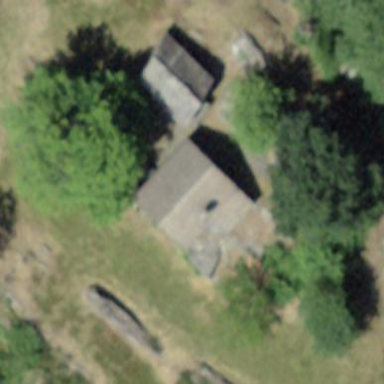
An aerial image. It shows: Cabin.